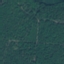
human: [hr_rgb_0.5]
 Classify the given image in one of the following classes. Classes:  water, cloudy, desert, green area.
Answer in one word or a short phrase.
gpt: green area